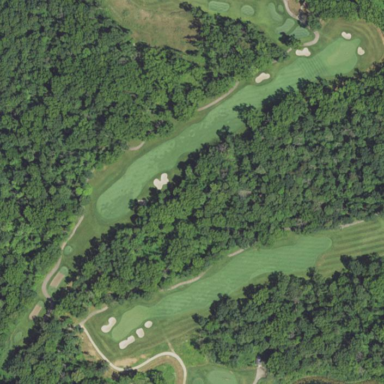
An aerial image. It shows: Area of rough grass used for golf.